Field crop: maize
Growth stage: 2
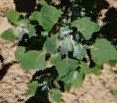
Species: chenopodium